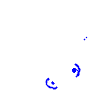
Particle: electron